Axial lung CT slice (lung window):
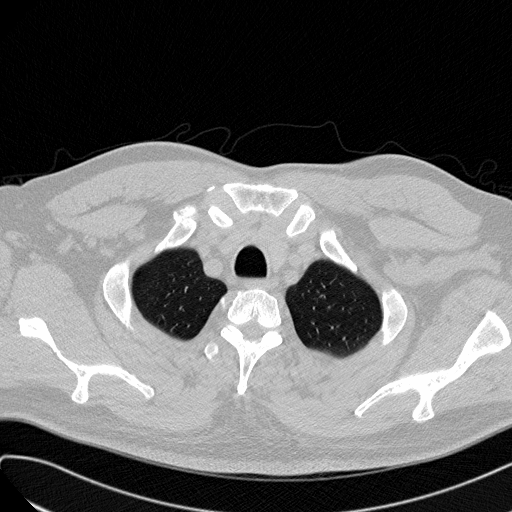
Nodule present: no